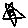
Label: star